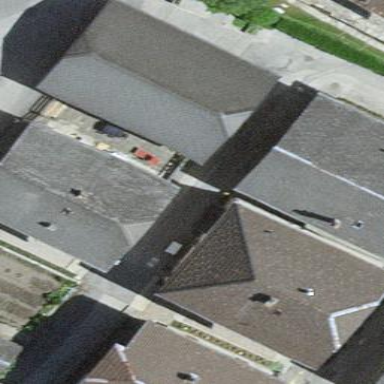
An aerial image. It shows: Simple house.